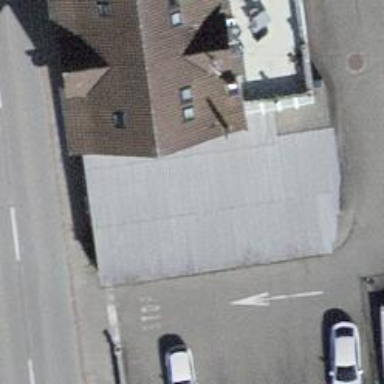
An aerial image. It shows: Restaurant.